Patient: sex M, age 54
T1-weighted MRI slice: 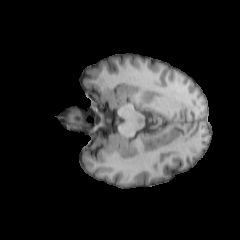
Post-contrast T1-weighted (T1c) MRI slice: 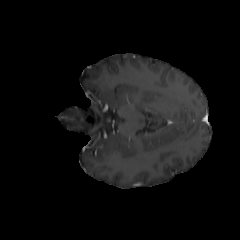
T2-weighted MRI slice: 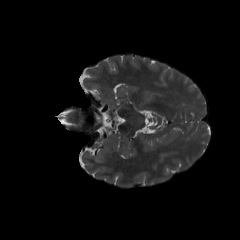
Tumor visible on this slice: no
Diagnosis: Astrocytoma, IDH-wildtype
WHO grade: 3